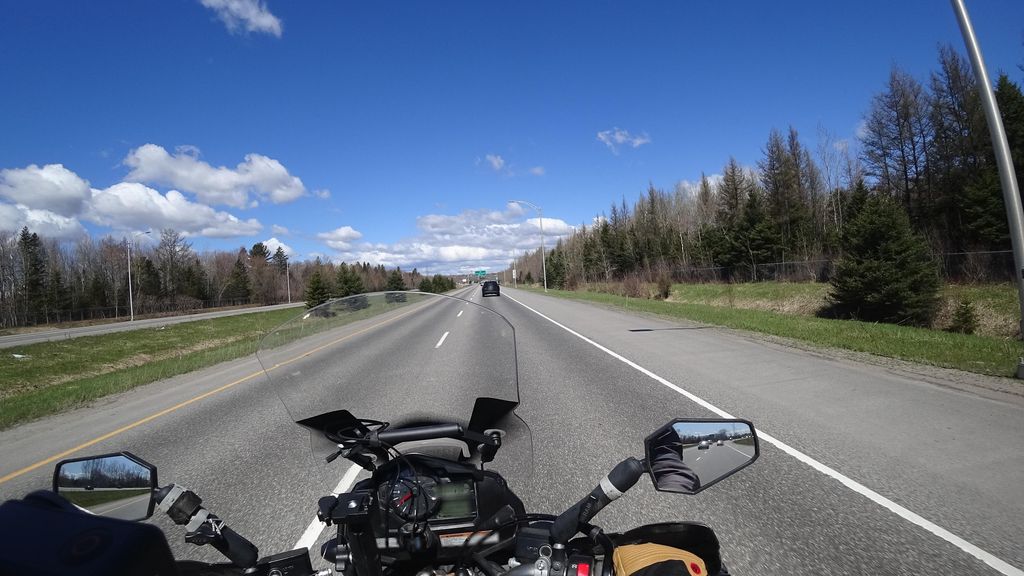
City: quebec_city